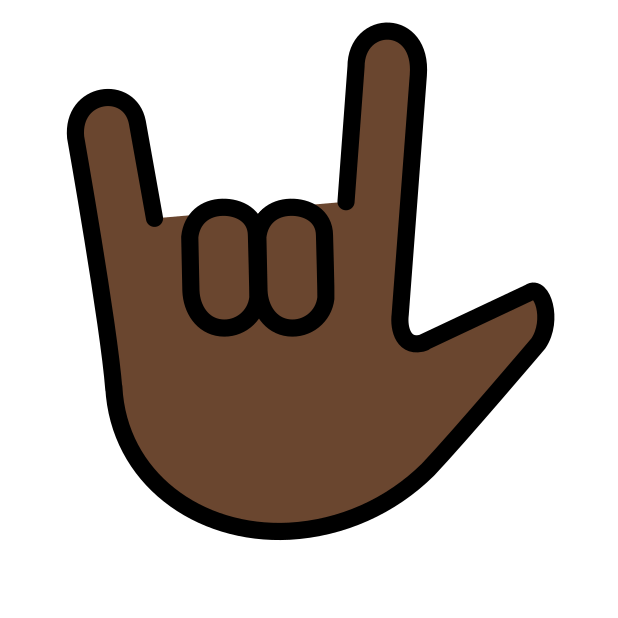
love-you gesture: dark skin tone